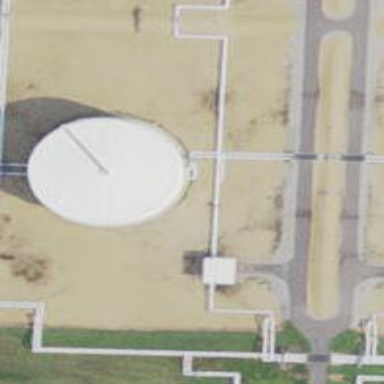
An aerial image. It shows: Storage tank which is man-made.